Field crop: tomato
Growth stage: 1
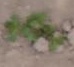
Species: portulaca